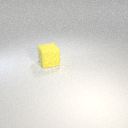
large yellow rubber cube